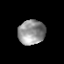
Tissue: prostate
Cell type: T cells
Senescence score: 0.3021
Nuclear area (px): 641
Mean DAPI intensity: 148.537